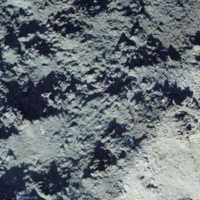
EUNIS habitat code: 48
Species observed at this site:
Phylloscopus trochilus
Phoenicurus ochruros
Oenanthe oenanthe
Prunella collaris
Monticola saxatilis
Anthus spinoletta